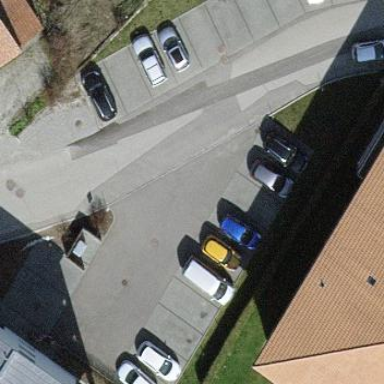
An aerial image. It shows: Street side parking area.